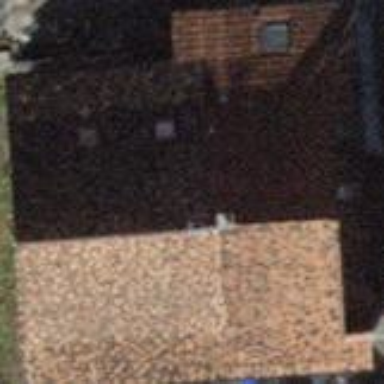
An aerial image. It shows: Detached building.